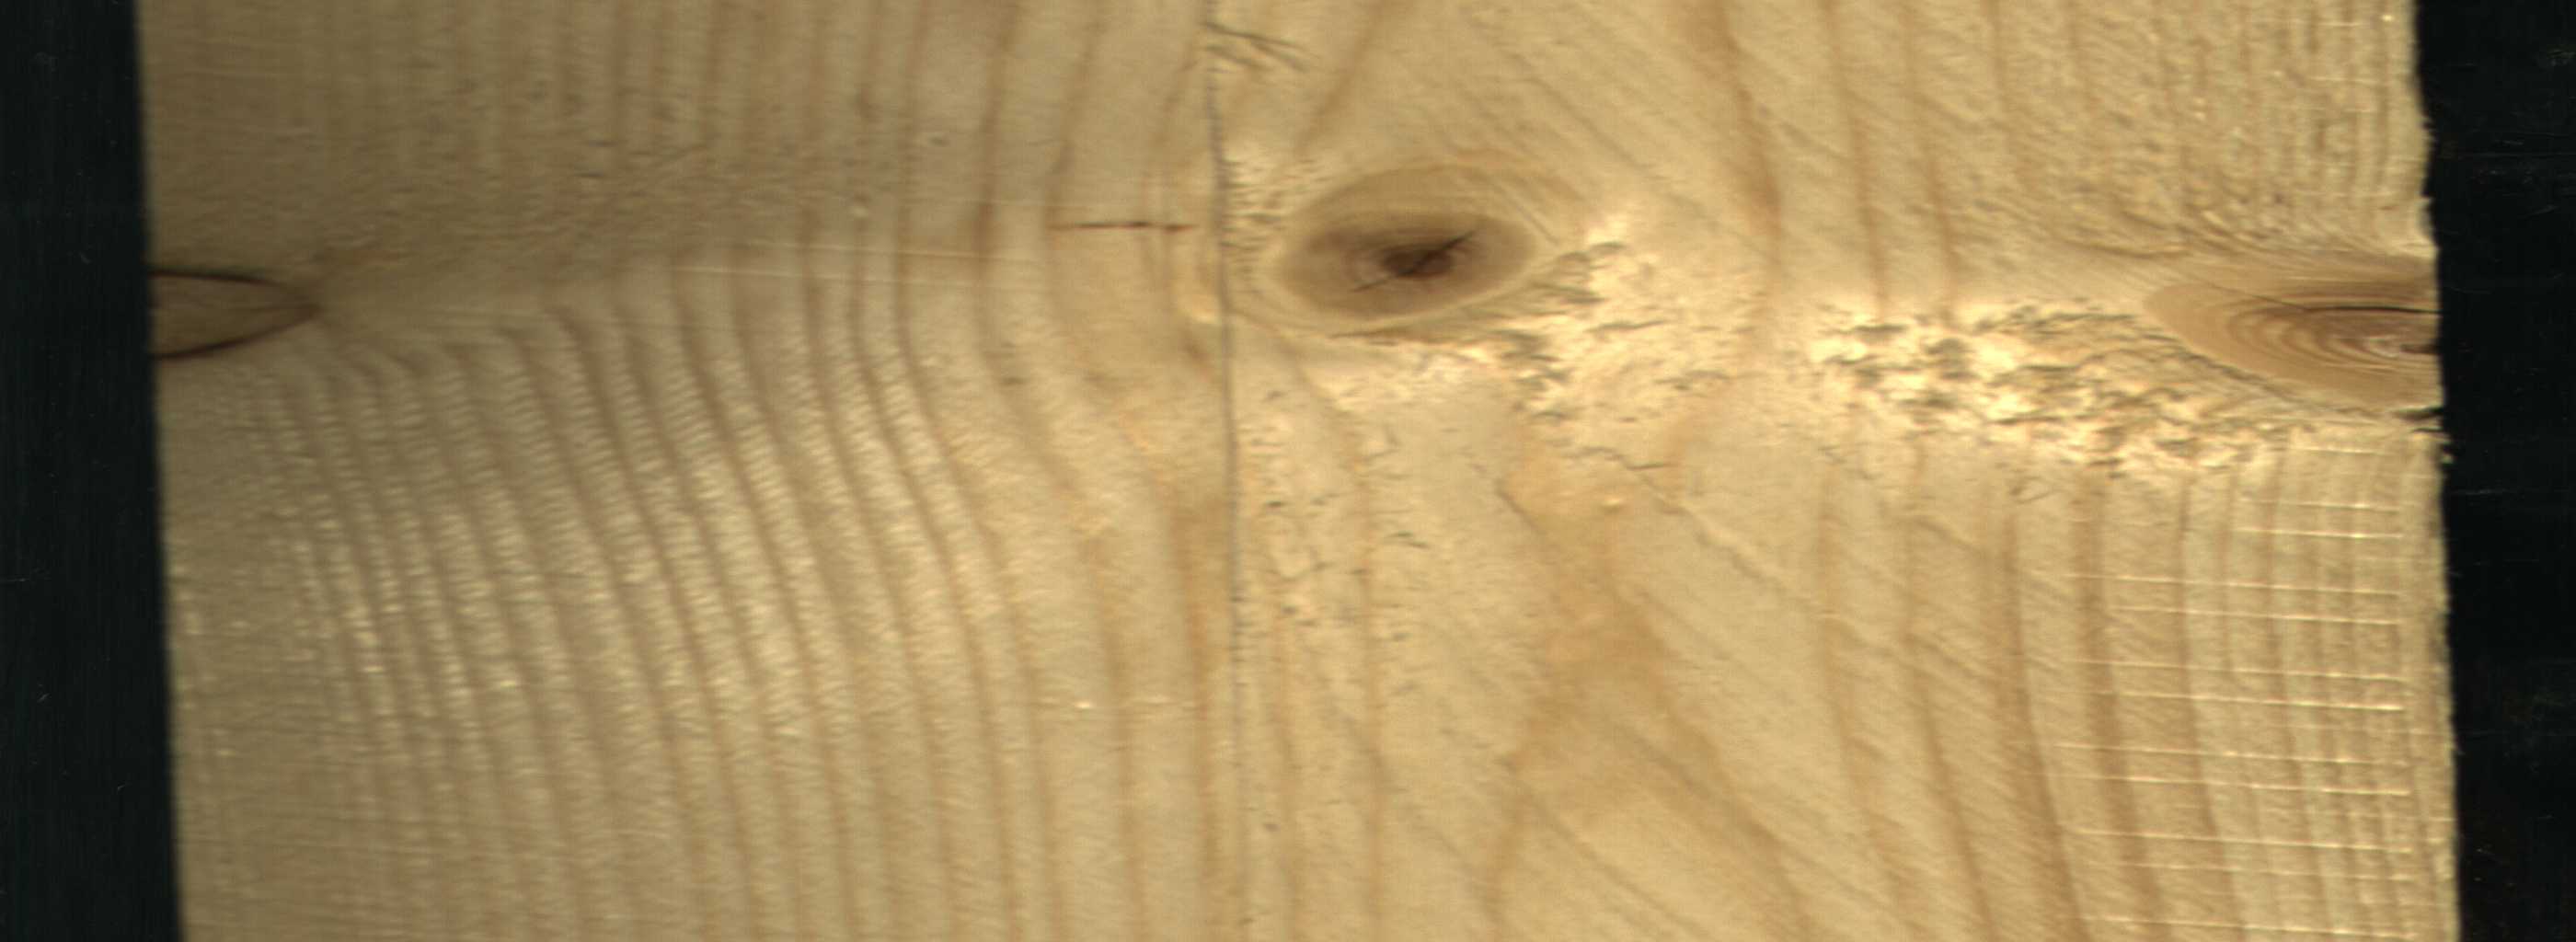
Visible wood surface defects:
knot_with_crack
knot_with_crack
Dead_Knot